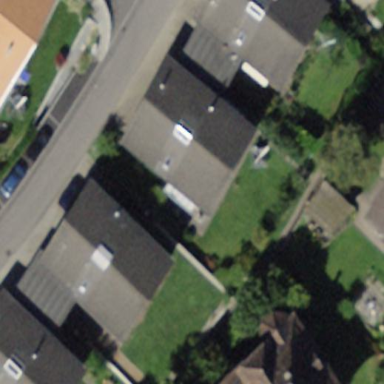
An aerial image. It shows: Residential building.